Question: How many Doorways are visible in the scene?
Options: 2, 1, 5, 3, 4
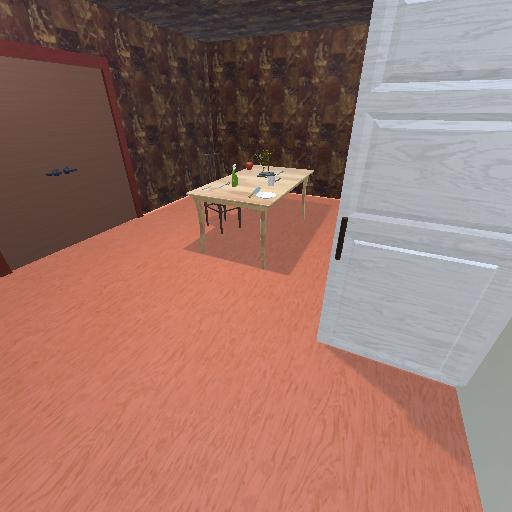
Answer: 2